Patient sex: F
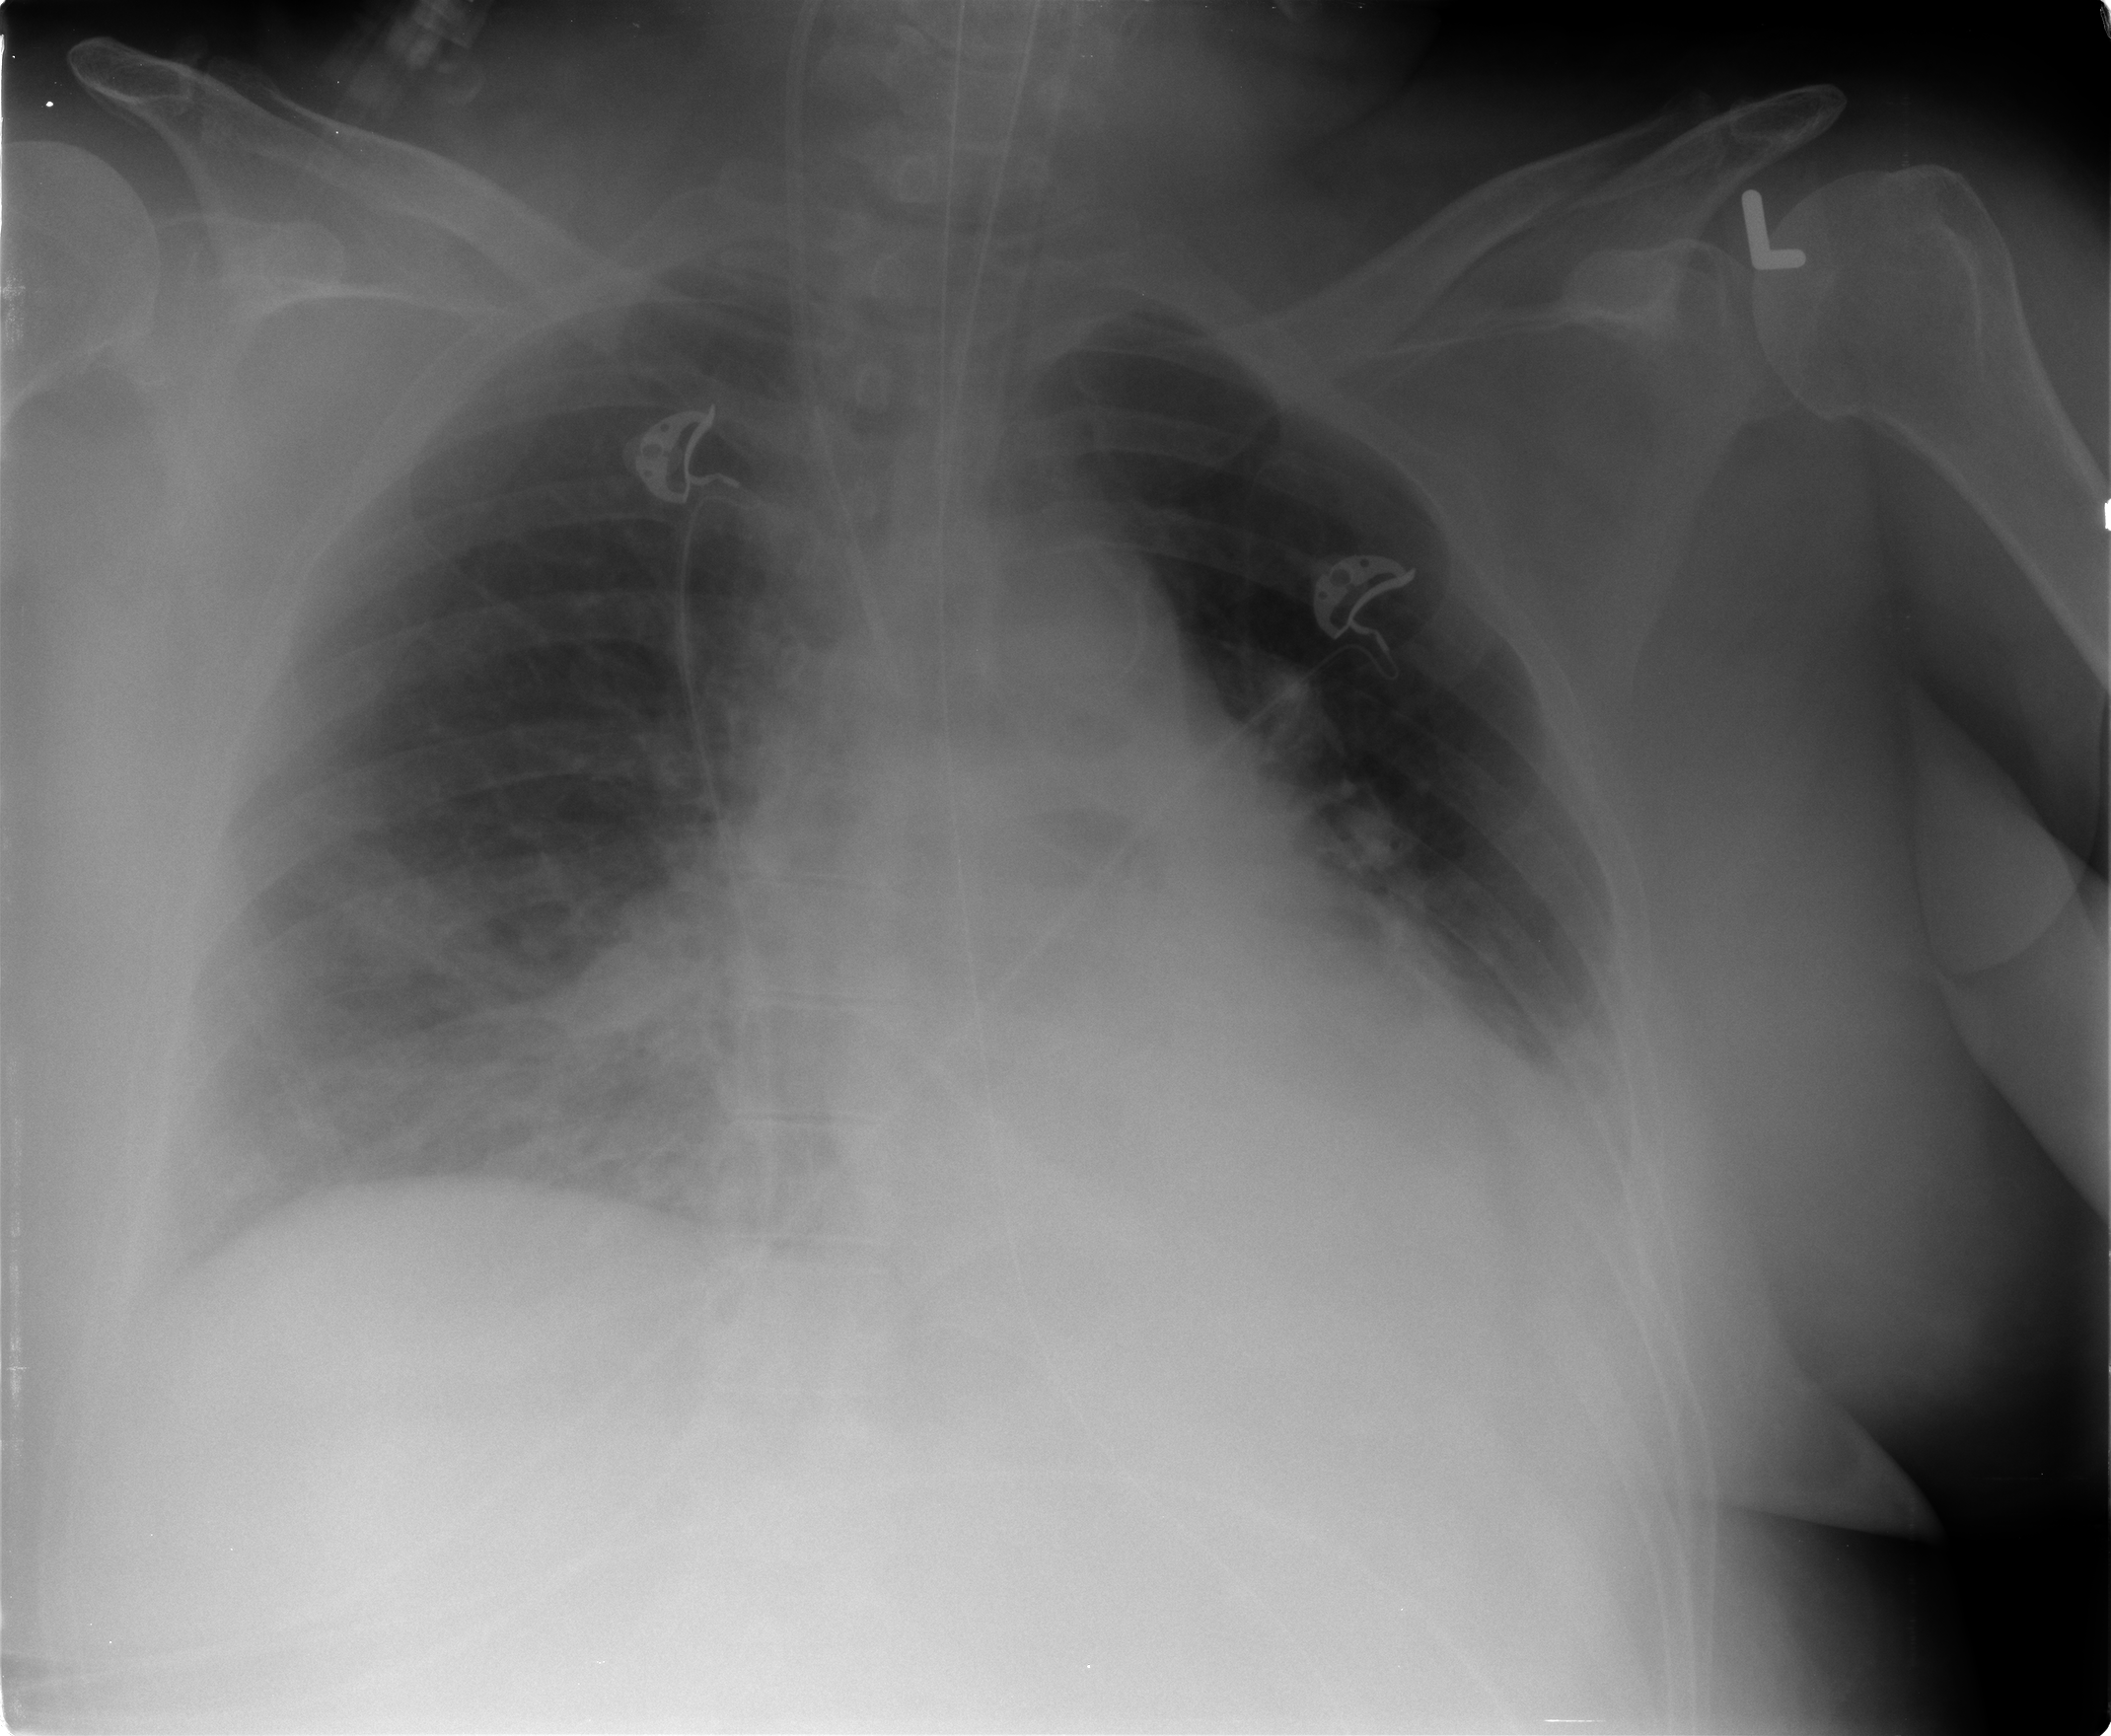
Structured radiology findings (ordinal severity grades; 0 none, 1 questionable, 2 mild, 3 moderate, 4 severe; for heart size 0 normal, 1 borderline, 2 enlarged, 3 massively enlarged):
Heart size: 2
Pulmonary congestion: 2
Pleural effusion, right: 0
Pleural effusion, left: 2
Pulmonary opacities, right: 2
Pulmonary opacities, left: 2
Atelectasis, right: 2
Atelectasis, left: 2